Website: macys
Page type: cart
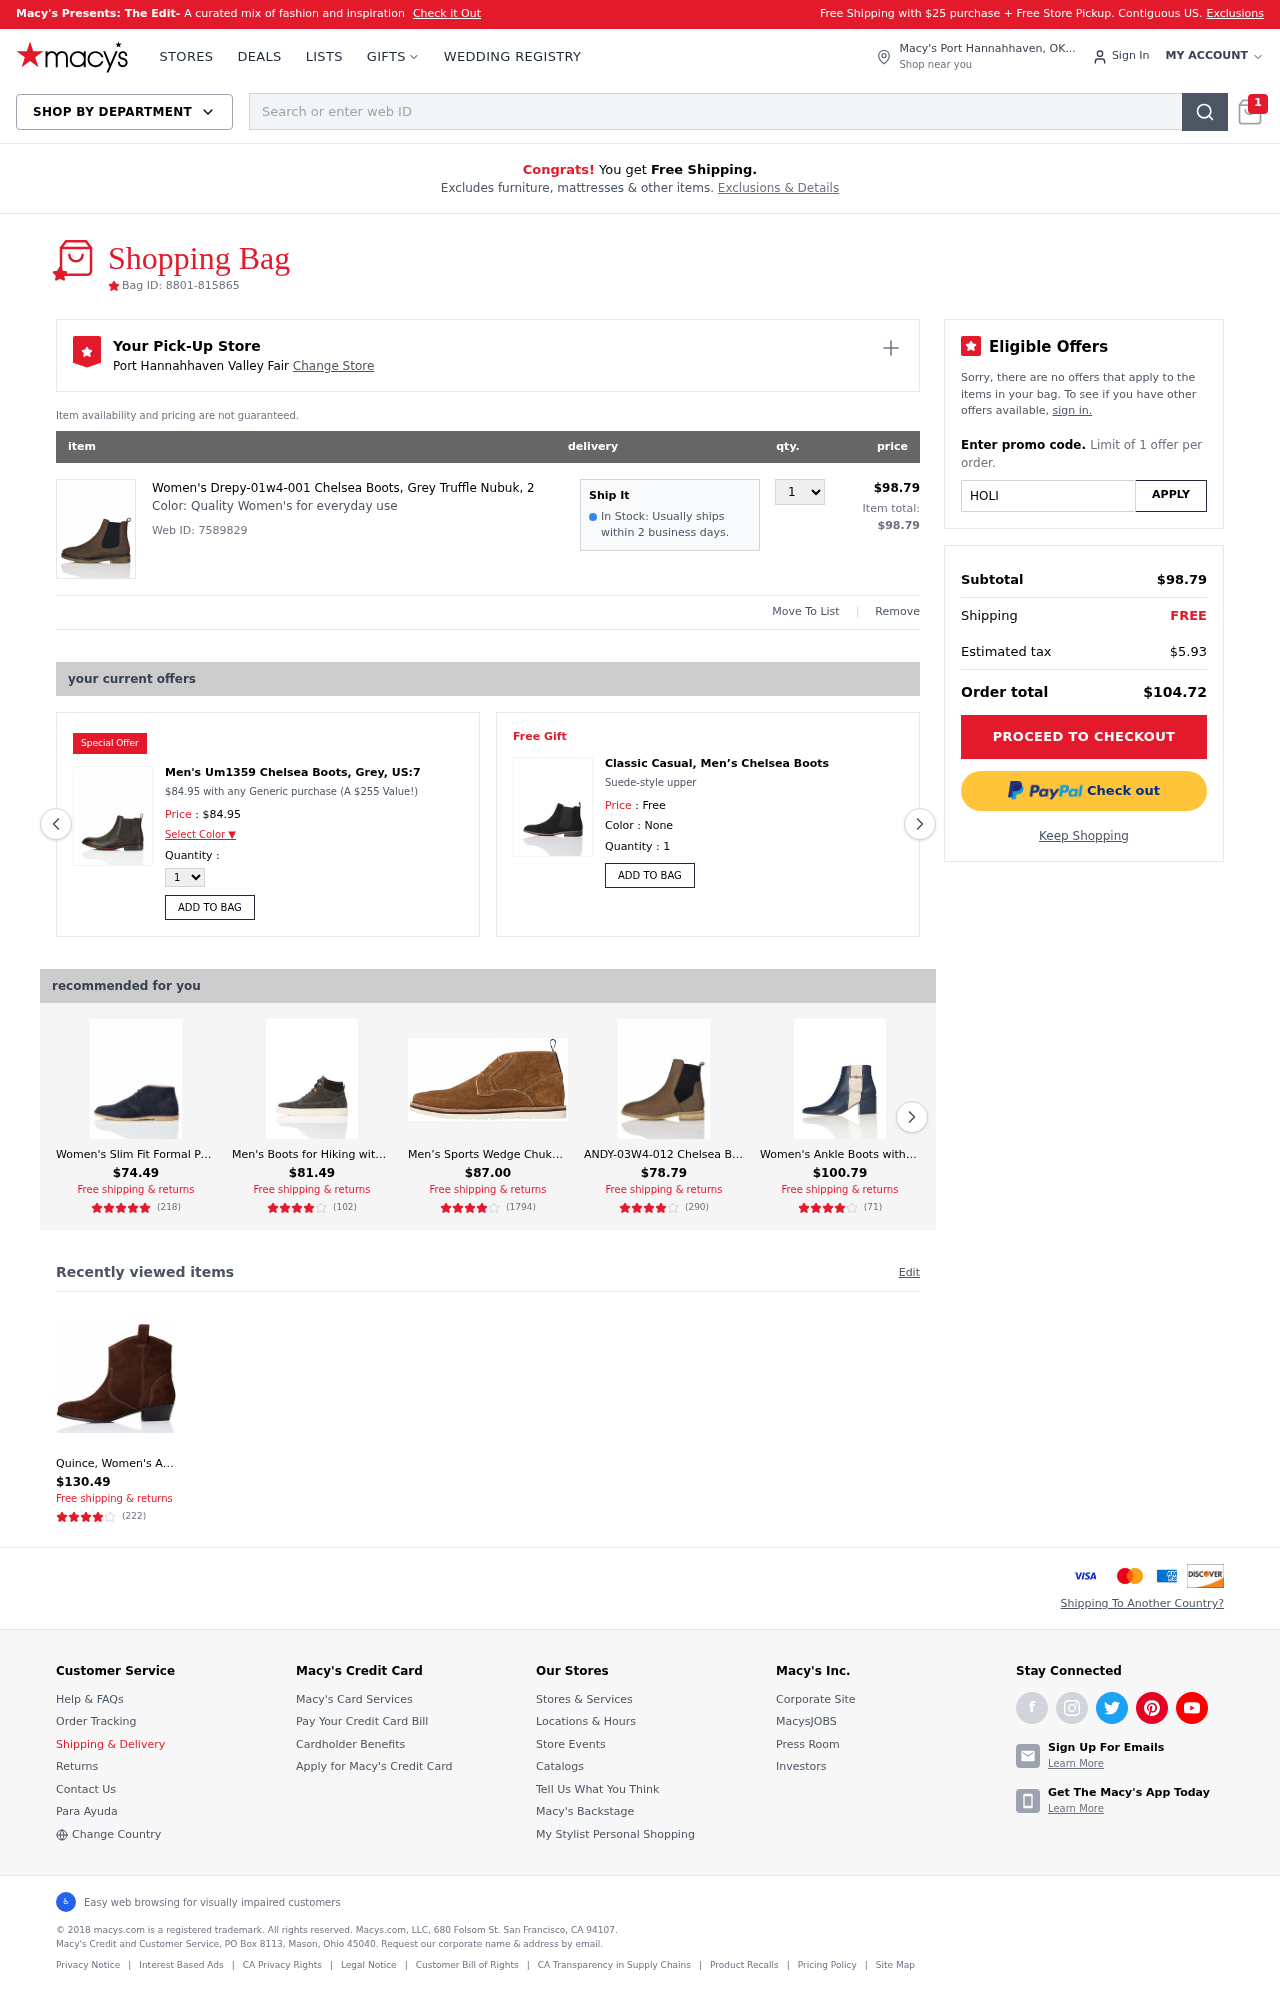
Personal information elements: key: PII_CITY
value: Port Hannahhaven Valley Fair Change Store
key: PII_CITY_STATE
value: Port Hannahhaven, OK
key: PII_PROMO_CODE
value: HOLIDAY12
Product elements: key: PRODUCT1_DESC
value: Quality Women's for everyday use
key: PRODUCT1_NAME
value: Women's Drepy-01w4-001 Chelsea Boots, Grey Truffle Nubuk, 2
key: PRODUCT1_PRICE
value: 98.79
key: PRODUCT1_QUANTITY
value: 1
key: PRODUCT2_NAME
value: Men's Um1359 Chelsea Boots, Grey, US:7
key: PRODUCT2_PRICE
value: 84.95
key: PRODUCT3_DESC
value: Suede-style upper
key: PRODUCT3_NAME
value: Classic Casual, Men’s Chelsea Boots
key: PRODUCT4_NAME
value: Women's Slim Fit Formal Pant Desert Boots
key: PRODUCT4_NUM_RATINGS
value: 218
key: PRODUCT4_PRICE
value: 74.49
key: PRODUCT4_RATING
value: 4.7
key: PRODUCT5_NAME
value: Men's Boots for Hiking with Lace-Up Eyelets
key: PRODUCT5_NUM_RATINGS
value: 102
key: PRODUCT5_PRICE
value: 81.49
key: PRODUCT5_RATING
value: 4.3
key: PRODUCT6_NAME
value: Men’s Sports Wedge Chukka Boots Beige (Stone) 10 UK (44 EU)
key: PRODUCT6_NUM_RATINGS
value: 1794
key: PRODUCT6_PRICE
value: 87
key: PRODUCT6_RATING
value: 3.7
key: PRODUCT7_NAME
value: ANDY-03W4-012 Chelsea Boots, Grey (Truffle Nubuk), 4 UK
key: PRODUCT7_NUM_RATINGS
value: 290
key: PRODUCT7_PRICE
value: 78.79
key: PRODUCT7_RATING
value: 4.1
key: PRODUCT8_NAME
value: Women's Ankle Boots with Zips and Colour Block Straps, Blue (Blue), 8 UK
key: PRODUCT8_NUM_RATINGS
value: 71
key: PRODUCT8_PRICE
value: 100.79
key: PRODUCT8_RATING
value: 3.6
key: PRODUCT9_NAME
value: Quince, Women's Ankle Boots
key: PRODUCT9_NUM_RATINGS
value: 222
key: PRODUCT9_PRICE
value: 130.49
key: PRODUCT9_RATING
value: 4
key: PRODUCT2_DESC
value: $84.95 with any Generic purchase (A $255 Value!)
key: PRODUCT1_WEB_ID
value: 7589829
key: PRODUCT1_TOTAL
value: $98.79
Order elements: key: ORDER_NUM_ITEMS
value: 1
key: ORDER_ID
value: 8801-815865
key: ORDER_SUBTOTAL
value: $98.79
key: ORDER_TAX
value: $5.93
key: ORDER_TOTAL
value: $104.72
Search elements: key: HEADER_SEARCH
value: Search or enter web ID